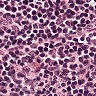
Metastatic tissue present: no